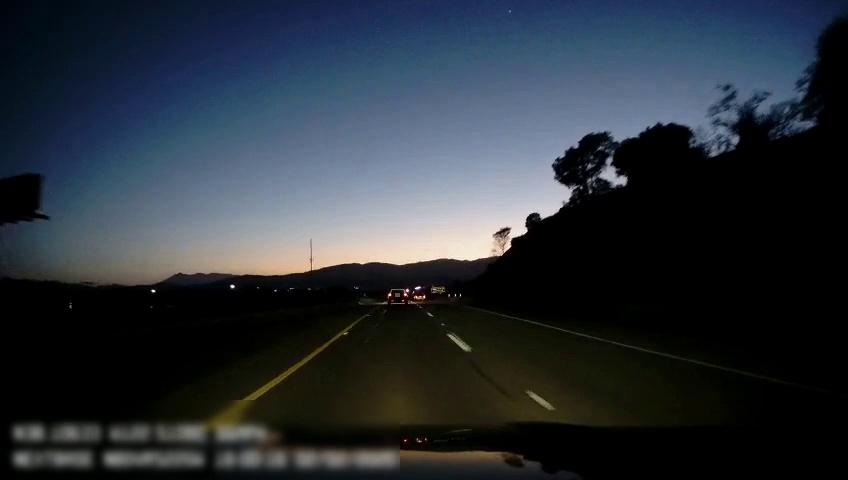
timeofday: Dusk/Dawn/Twilight
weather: Sunny
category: Drivable Space
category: Vehicles | Car
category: Vehicles | Car
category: Lanes | Current Lane
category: Lanes | Current Lane
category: Lanes | Alternate Lane
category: Traffic | Signs